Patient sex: F
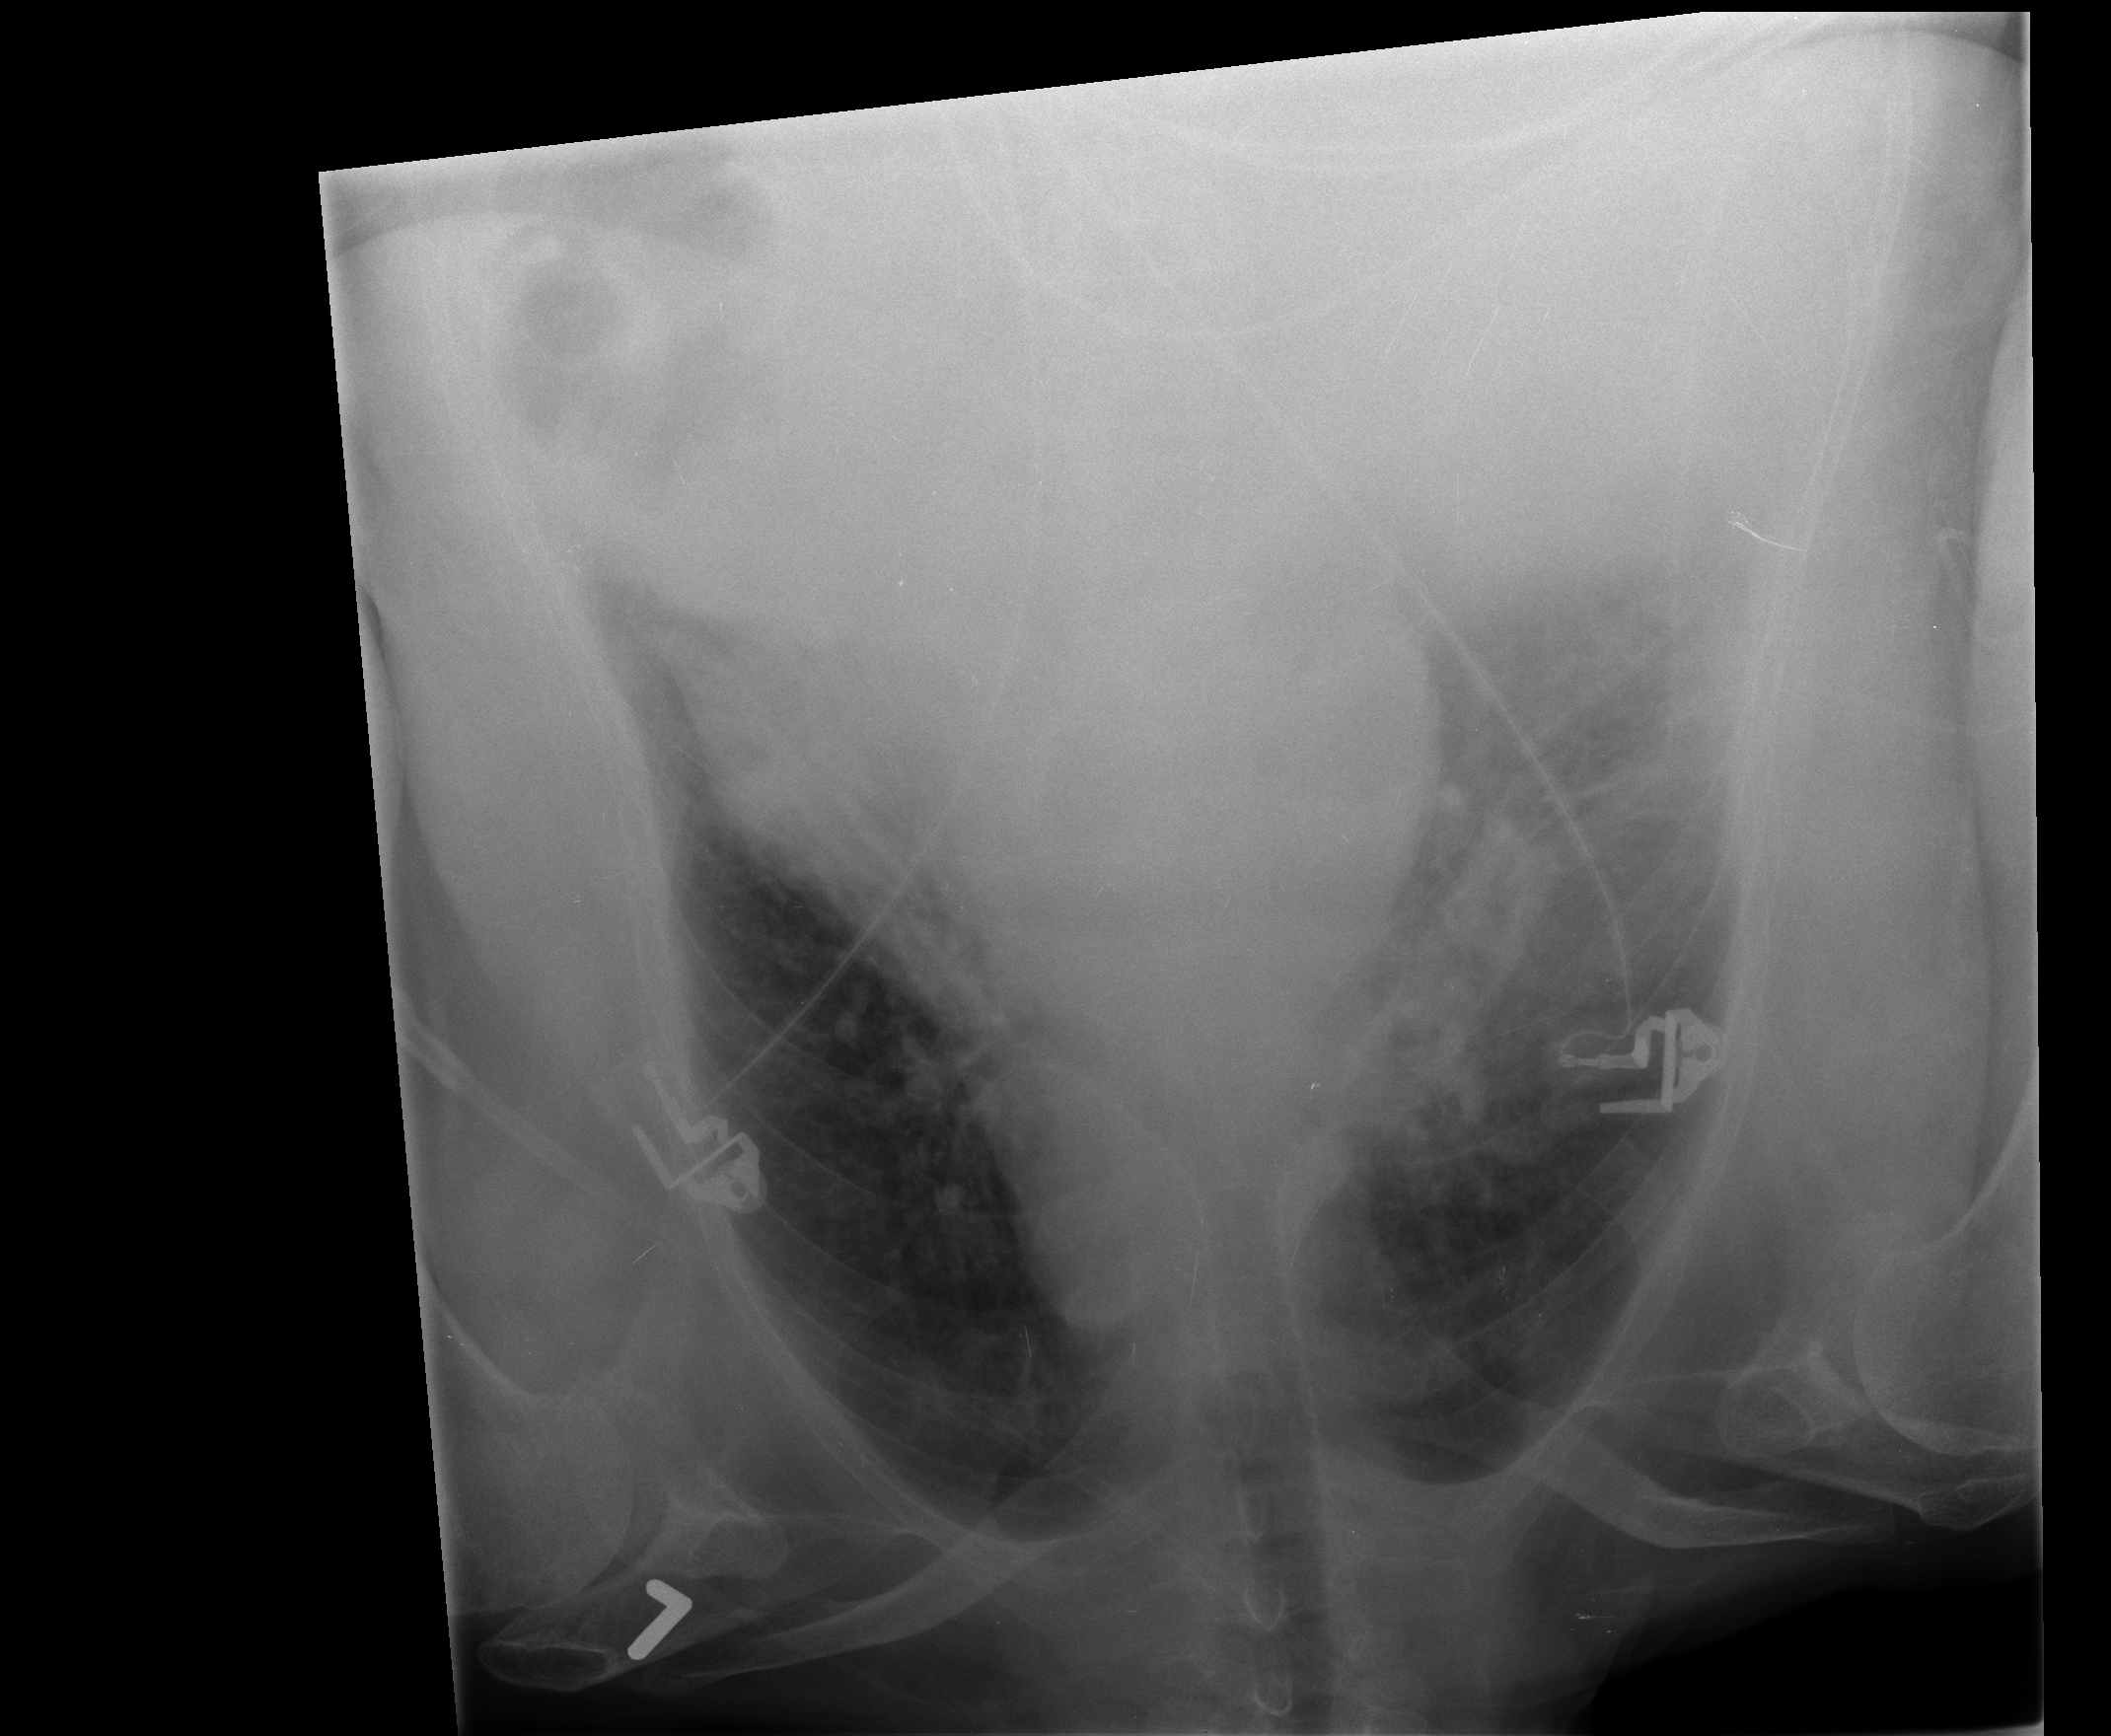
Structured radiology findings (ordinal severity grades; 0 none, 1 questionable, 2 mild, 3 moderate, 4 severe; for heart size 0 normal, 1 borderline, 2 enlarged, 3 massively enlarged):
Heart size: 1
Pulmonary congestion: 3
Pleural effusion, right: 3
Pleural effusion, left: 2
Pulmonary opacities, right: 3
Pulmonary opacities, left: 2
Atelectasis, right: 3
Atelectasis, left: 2